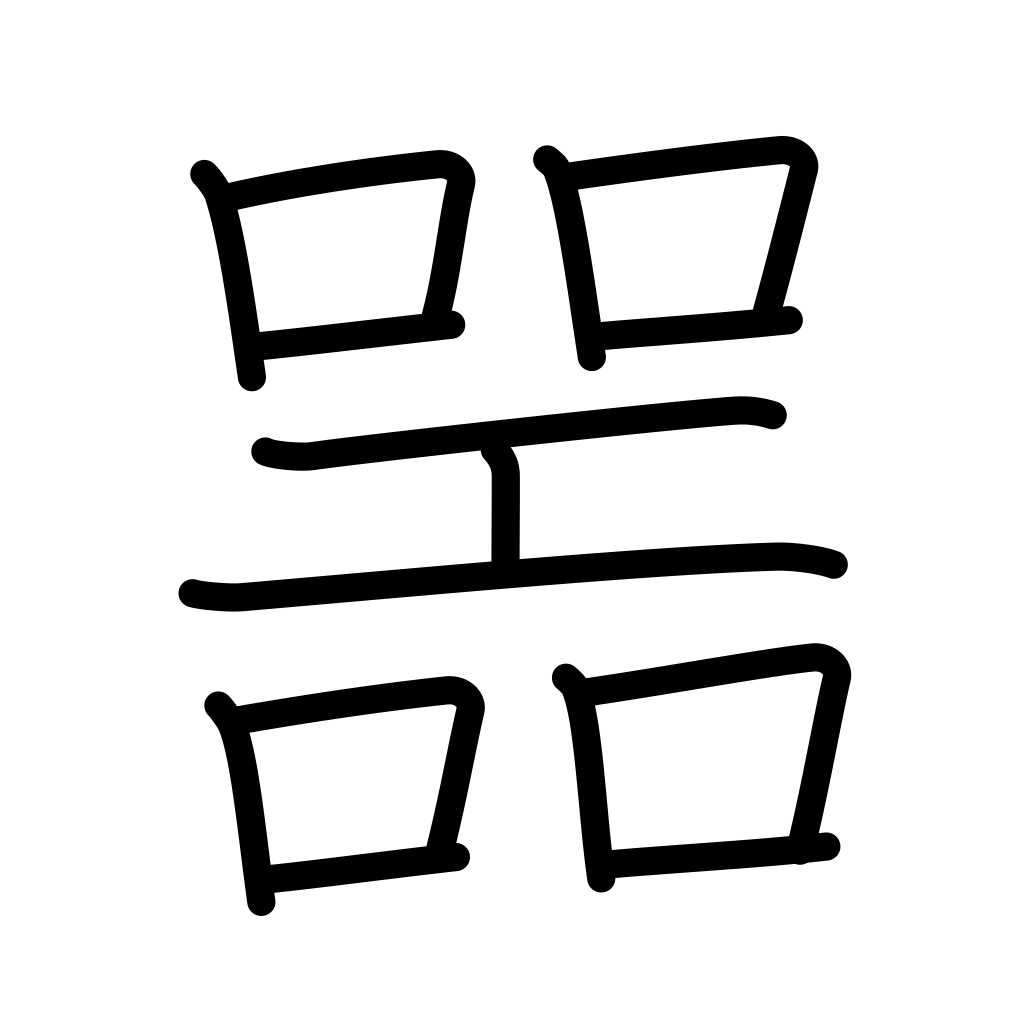
Meaning: vessel, receptacle, implement, instrument, ability